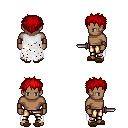
a pixel art fantasy rpg character, male body template, human, dark skin, white tattered cape, gold greaves, red bedhead hairstyle, leather bracers, brown slippers, dagger, four views (front, back, left, right), 2x2 character sprite sheet, small pixel art, hard edges, no anti-aliasing